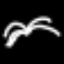
Label: palm tree